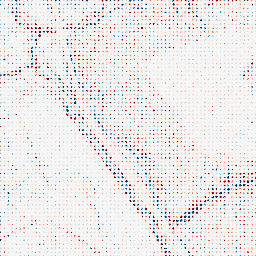
Category: edge_preserving
Decomposition family: bilateral
Decomposition parameters: d: 5
sigma_color: 150
sigma_space: 150
Upsampling method: sinc_blackman
Upsampling parameters: scale: 8
kernel_size: 4
Upsampling scale: 8